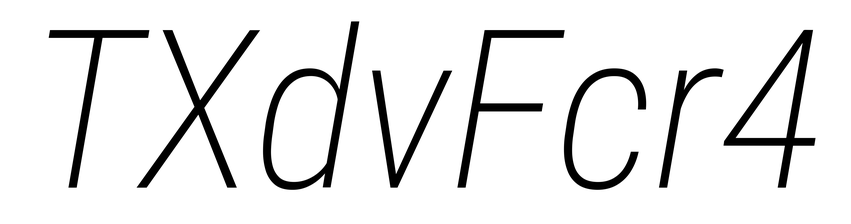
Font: Roboto-Italic_Condensed_ExtraLight_Italic